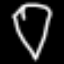
Label: diamond